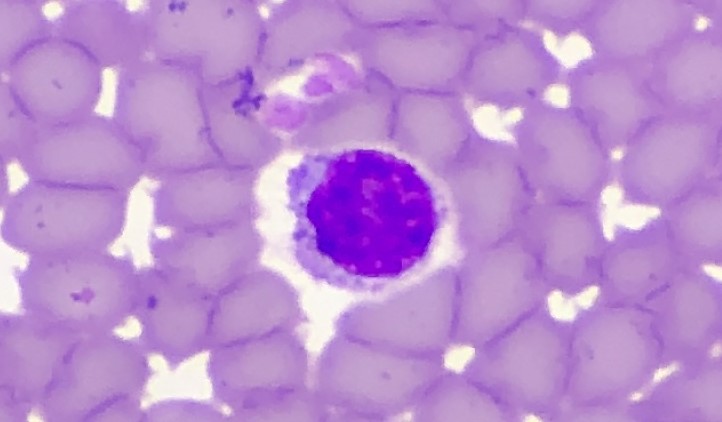
White blood cell type: Lymphocyte